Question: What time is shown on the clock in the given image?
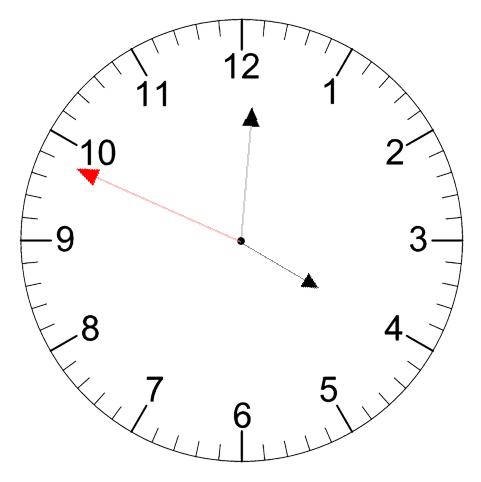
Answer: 04:00:49